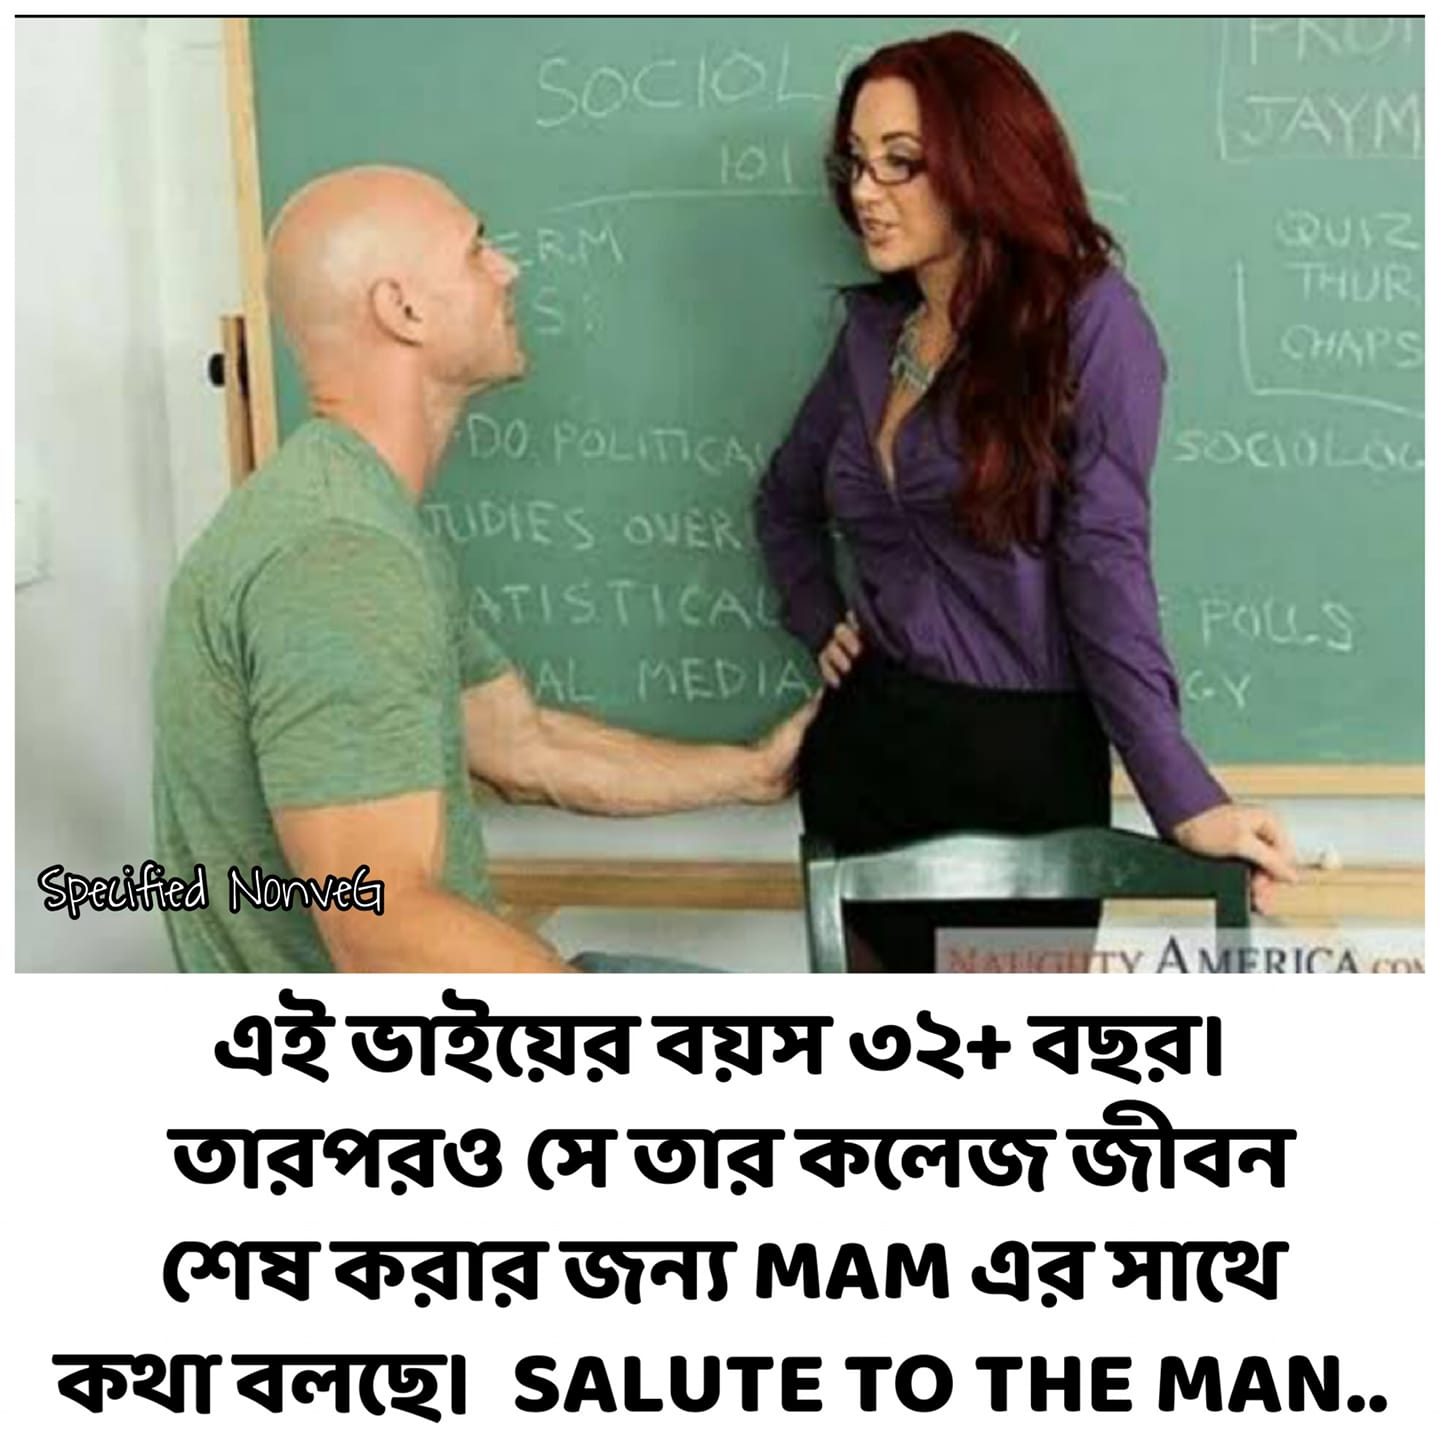
Caption: এই ভাইয়ের বয়স ৩২+ বছর । তারপরও সে তার কলেজ জীবন শেষ করার জন্য MAM এর সাথে কথা বলছো    SALUTE TO THE MAN..
Label: non-hate